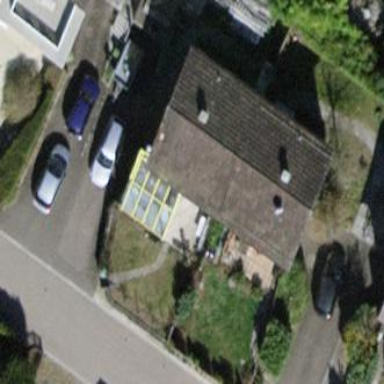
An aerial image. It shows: Residential building with pitched roof.